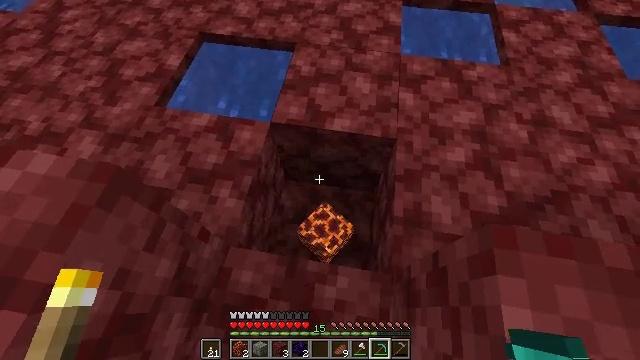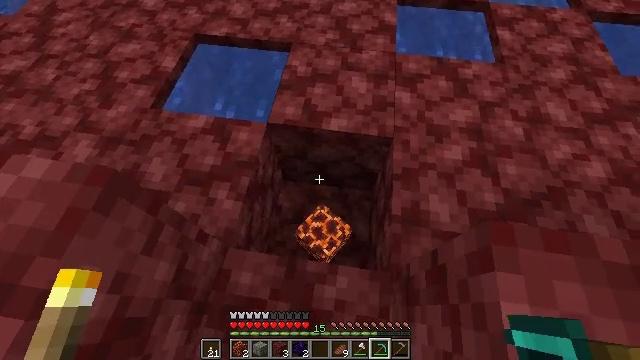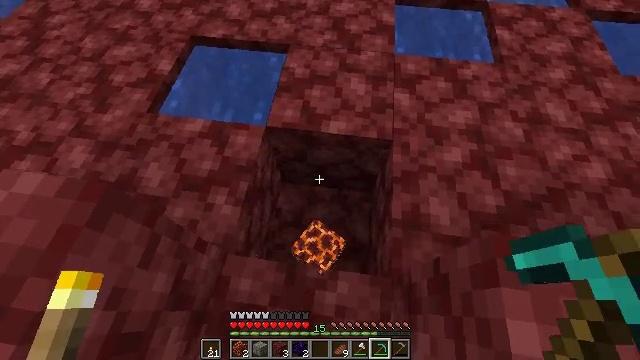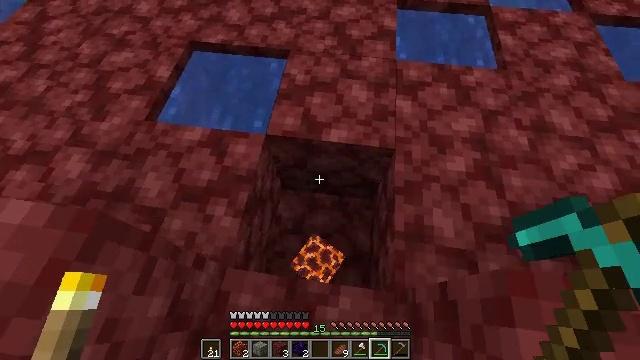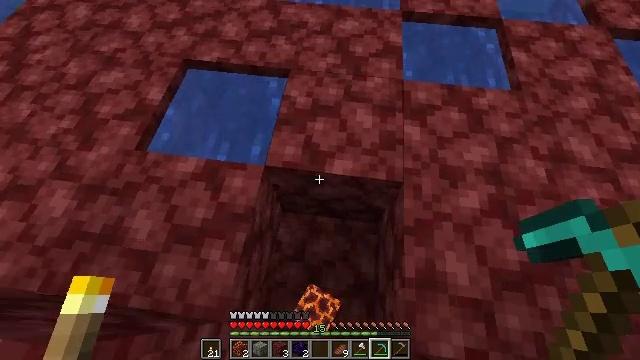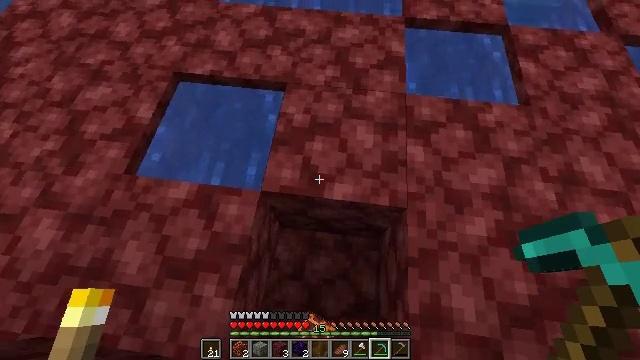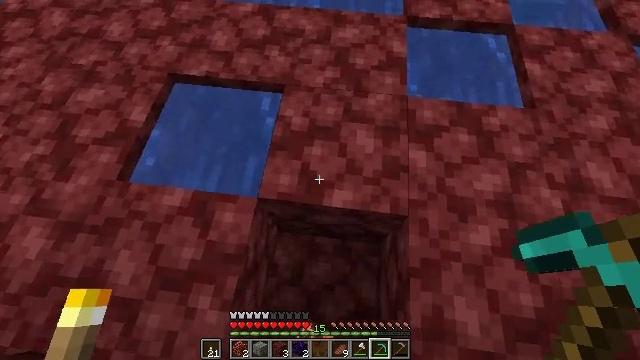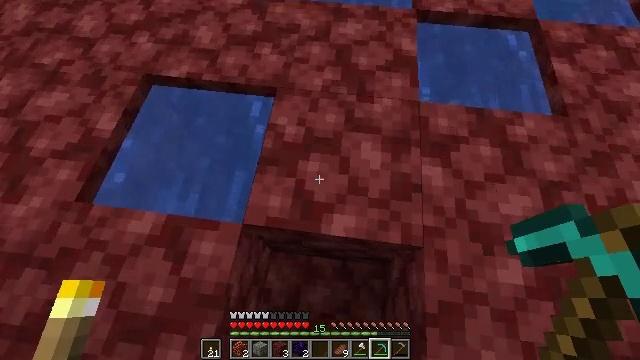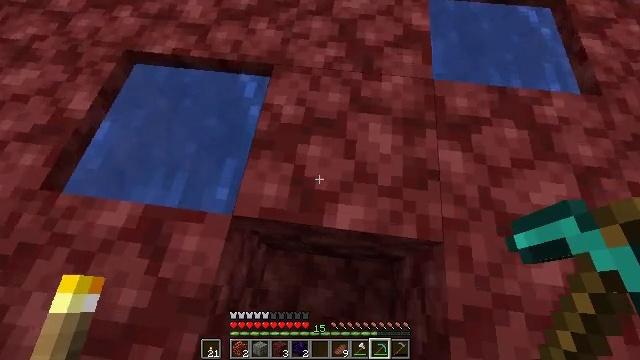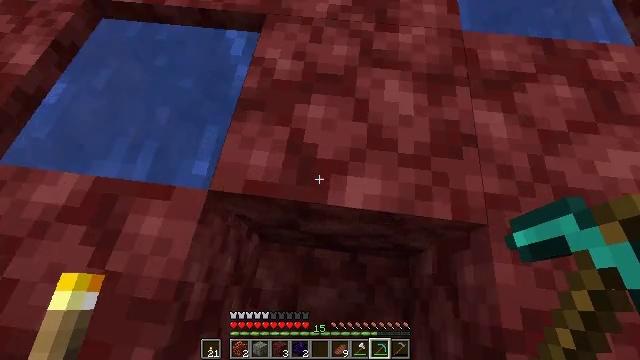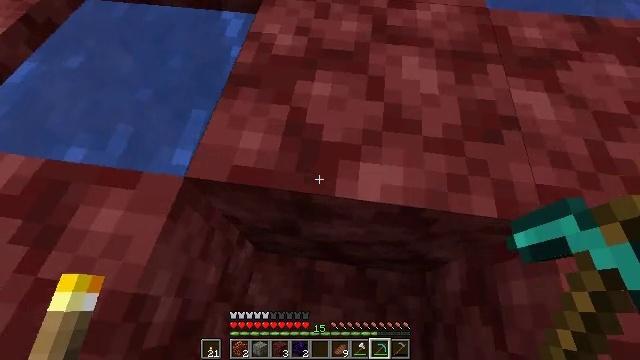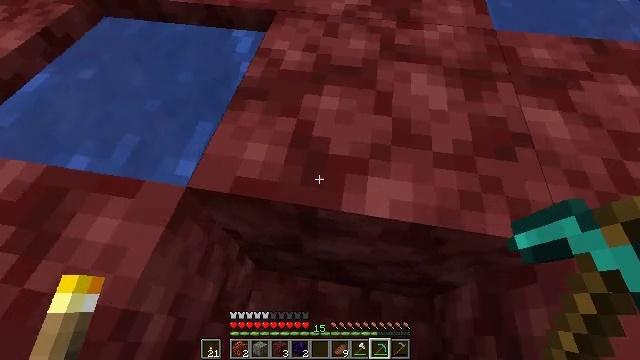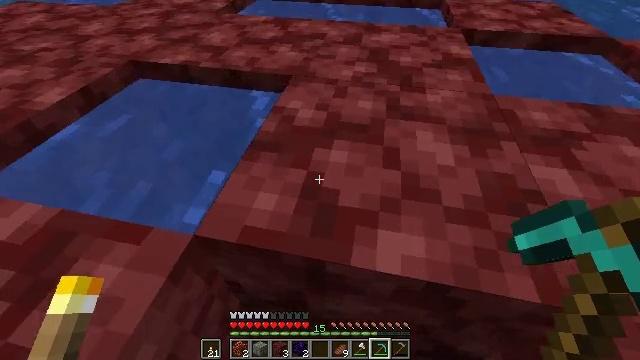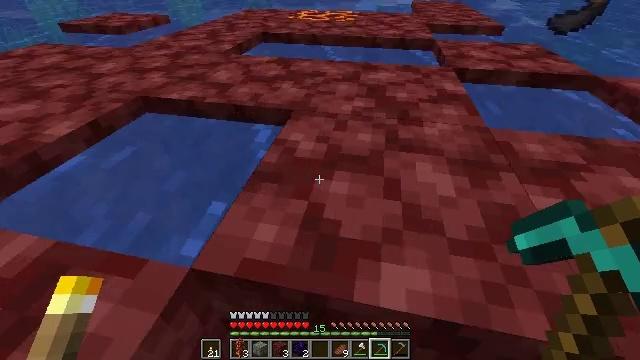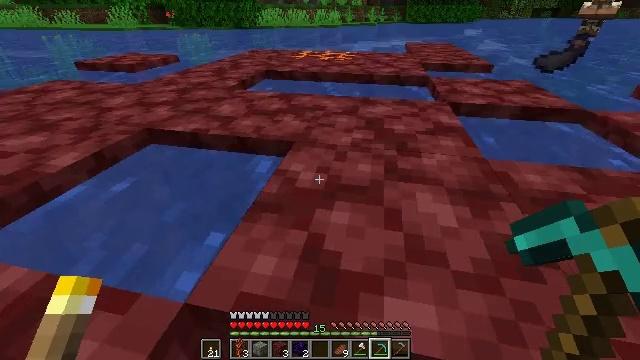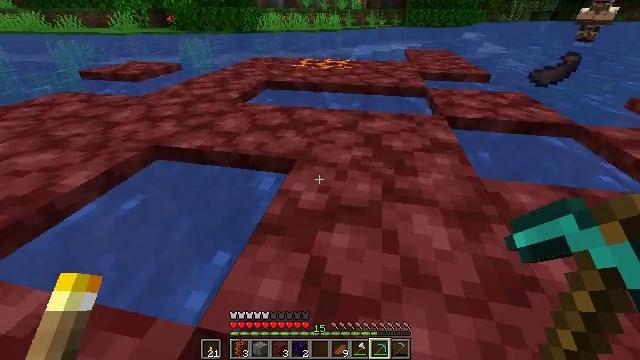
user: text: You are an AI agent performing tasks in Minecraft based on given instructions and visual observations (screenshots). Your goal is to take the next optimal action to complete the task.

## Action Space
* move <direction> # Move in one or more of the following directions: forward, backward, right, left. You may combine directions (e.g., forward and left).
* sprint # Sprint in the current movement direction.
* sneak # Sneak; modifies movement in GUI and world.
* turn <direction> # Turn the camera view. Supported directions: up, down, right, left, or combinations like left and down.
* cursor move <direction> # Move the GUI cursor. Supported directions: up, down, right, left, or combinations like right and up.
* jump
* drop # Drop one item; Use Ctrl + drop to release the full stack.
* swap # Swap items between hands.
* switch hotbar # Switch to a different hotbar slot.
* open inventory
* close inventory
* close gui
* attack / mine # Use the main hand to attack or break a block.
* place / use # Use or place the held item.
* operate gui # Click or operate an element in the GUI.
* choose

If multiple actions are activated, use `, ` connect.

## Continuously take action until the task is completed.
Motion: motion action
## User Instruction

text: Be careful while mining the magma block to avoid taking damage.
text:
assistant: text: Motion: turn right
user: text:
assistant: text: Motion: move forward
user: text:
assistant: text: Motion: move forward
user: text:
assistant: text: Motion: move forward
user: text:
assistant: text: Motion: move forward, turn down
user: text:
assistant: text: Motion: move forward
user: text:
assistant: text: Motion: move forward
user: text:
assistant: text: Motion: no_op
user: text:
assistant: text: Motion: no_op
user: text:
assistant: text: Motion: turn up
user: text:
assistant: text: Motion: turn left and up
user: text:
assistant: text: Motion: turn left and up
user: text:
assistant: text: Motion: turn up
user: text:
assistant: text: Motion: turn up
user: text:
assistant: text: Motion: move forward, jump
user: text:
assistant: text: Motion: move forward, jump
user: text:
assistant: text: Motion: move forward, jump
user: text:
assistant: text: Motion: move forward, jump
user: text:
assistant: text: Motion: move forward, jump
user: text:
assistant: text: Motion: move forward
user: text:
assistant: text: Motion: move forward
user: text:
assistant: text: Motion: move forward
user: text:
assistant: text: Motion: move forward, turn down
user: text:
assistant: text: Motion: move forward
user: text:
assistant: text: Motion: move forward
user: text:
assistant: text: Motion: move forward, turn left and down
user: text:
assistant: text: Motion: move forward, turn left
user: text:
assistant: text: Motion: move forward, turn left and up
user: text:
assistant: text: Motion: move forward and move left, turn left
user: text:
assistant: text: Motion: move forward and move left